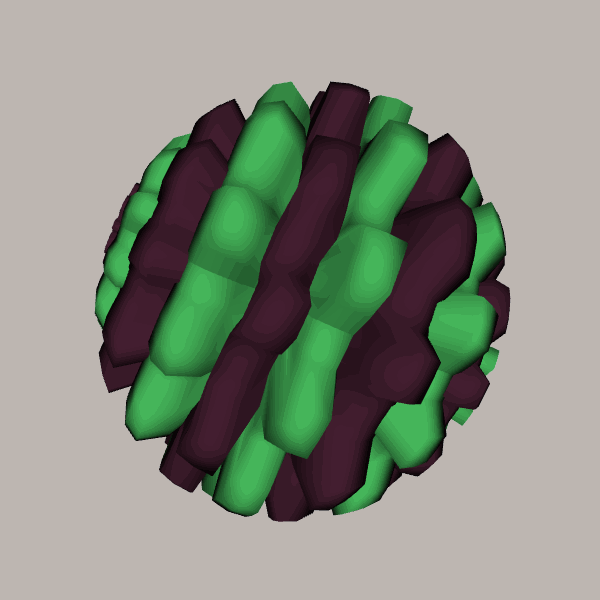
Background: light